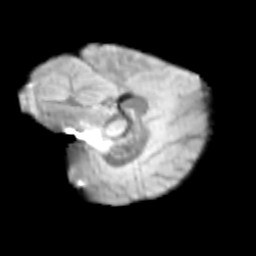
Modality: T2w
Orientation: sagittal
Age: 11
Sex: female
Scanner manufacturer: siemens
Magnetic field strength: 3 T
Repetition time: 3.8 s
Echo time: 0.07 s